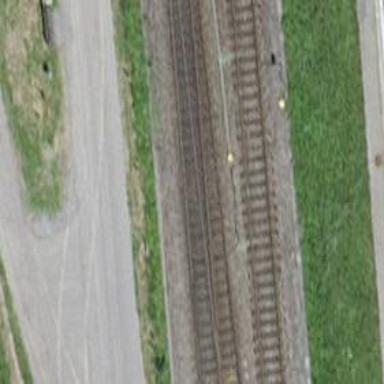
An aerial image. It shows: Railway siding with one electrified track and contact line.